Field crop: tomato
Growth stage: 1
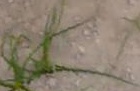
Species: cyperus